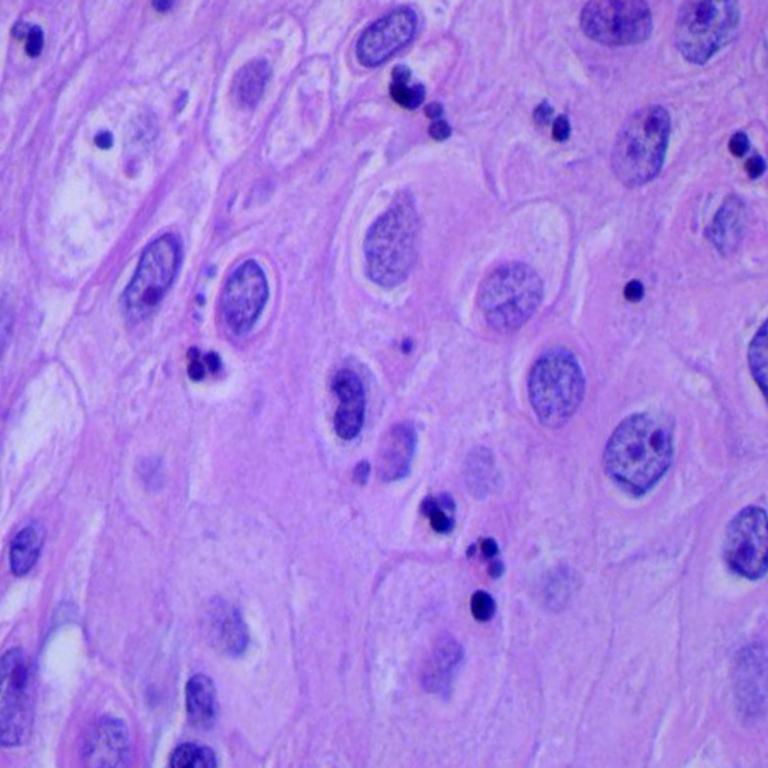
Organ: lung
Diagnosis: squamous carcinomas